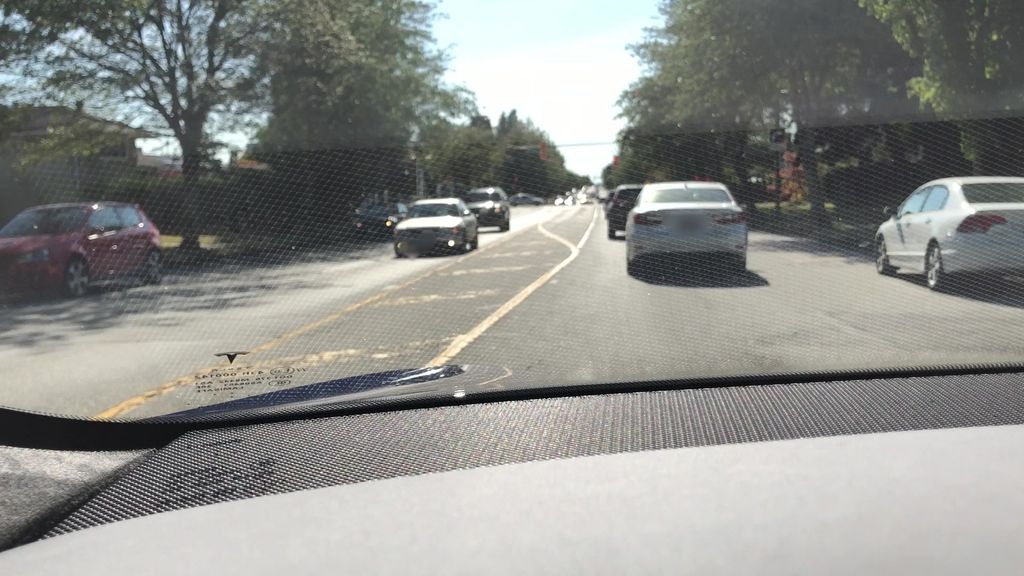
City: vancouver